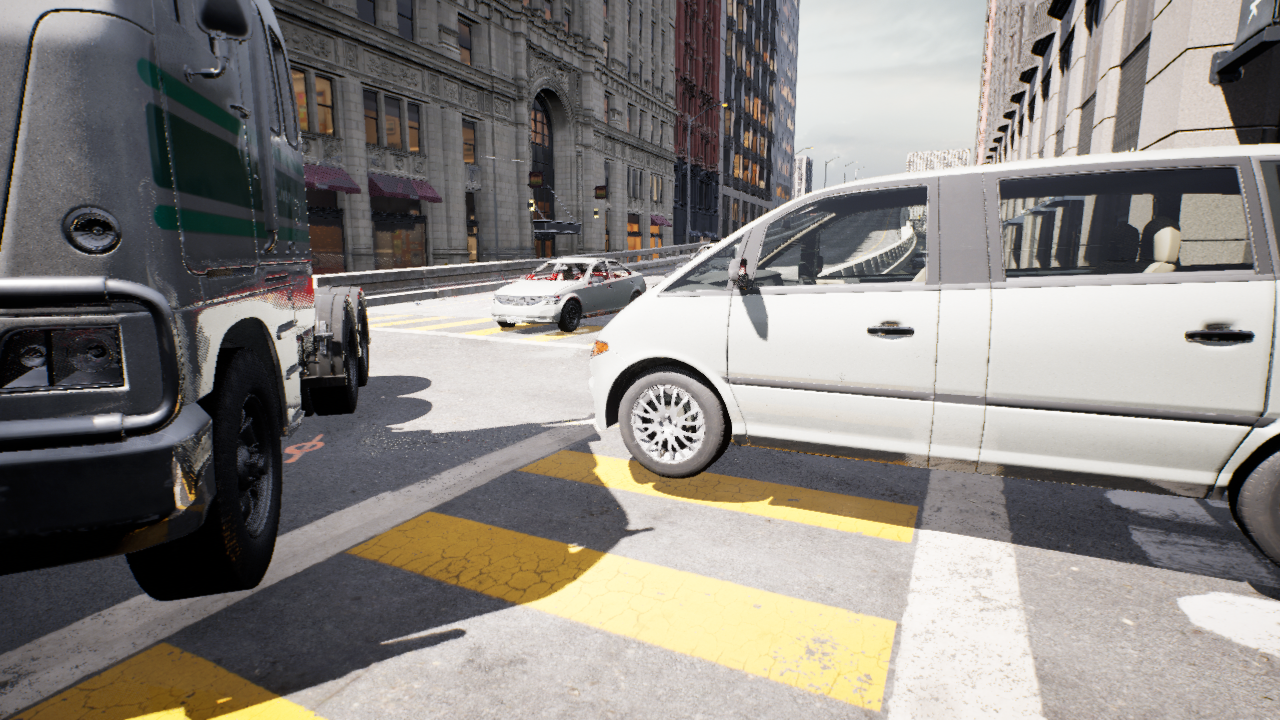
Venue: residential
Lighting: clear day
Vehicle rig: minivan